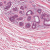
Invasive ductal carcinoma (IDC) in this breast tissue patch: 0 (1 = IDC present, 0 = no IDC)